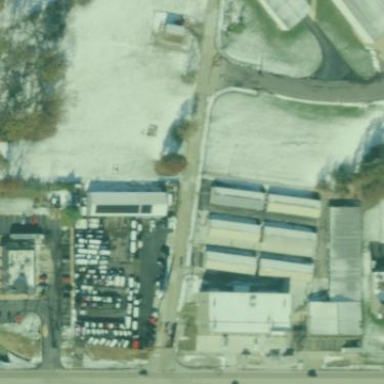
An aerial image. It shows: Storage rental shop.